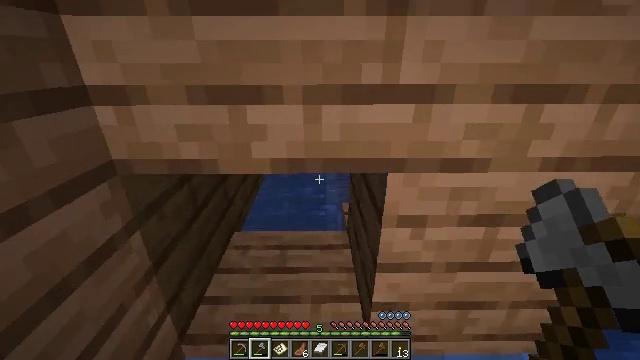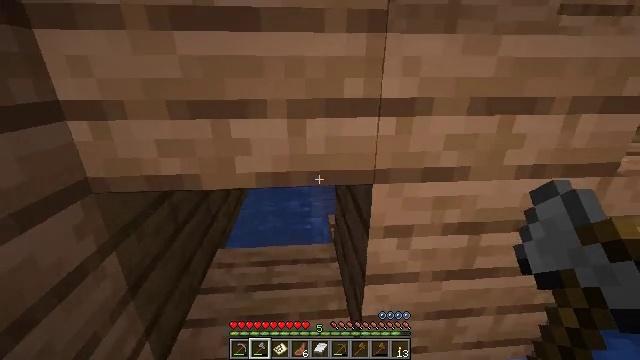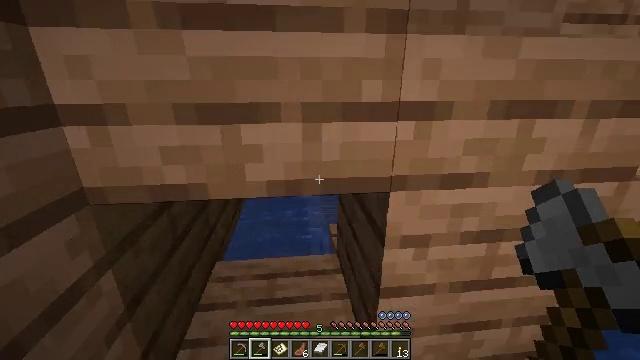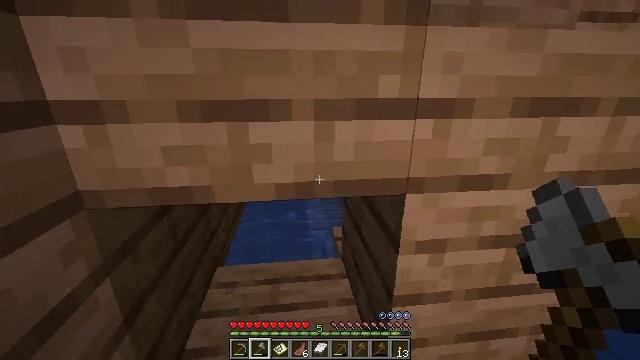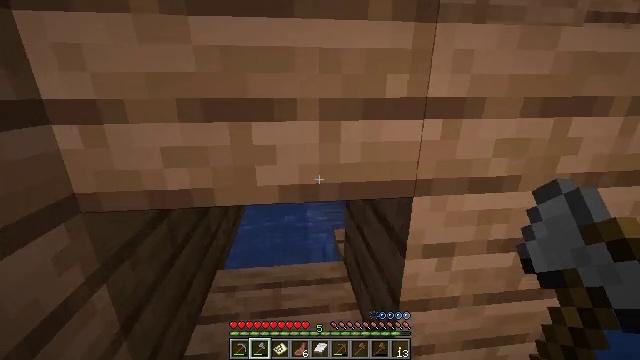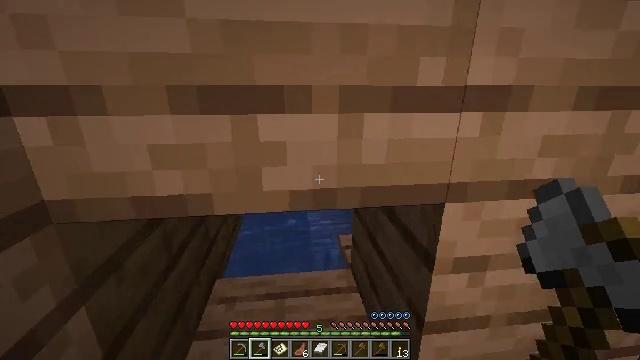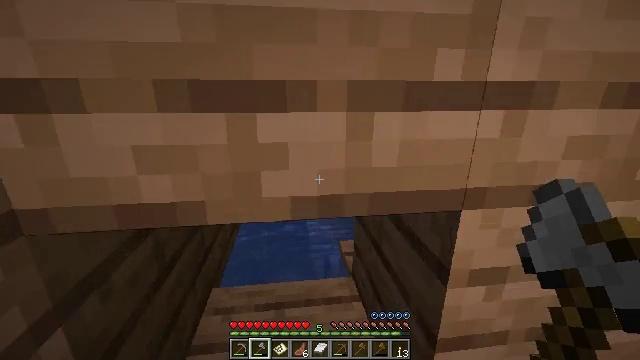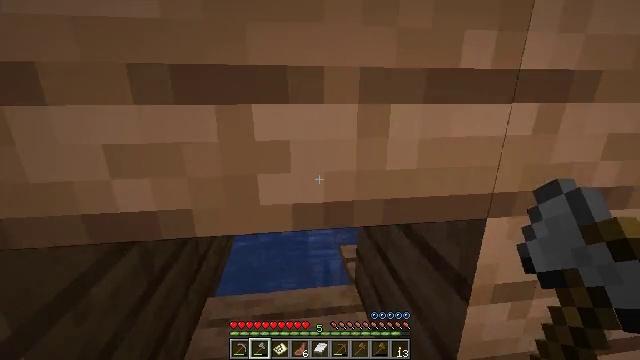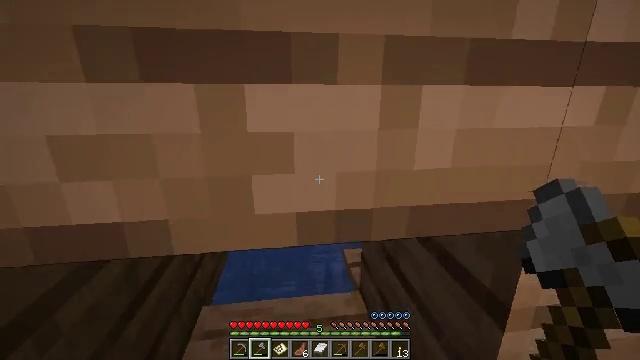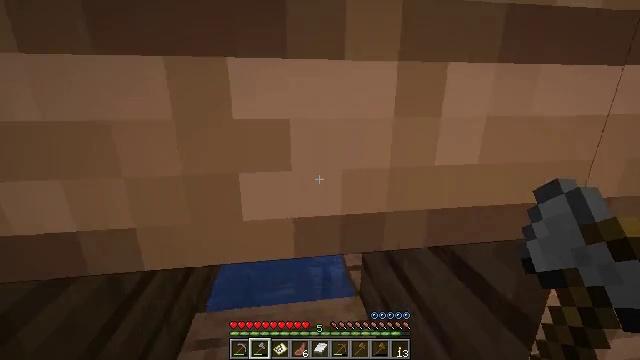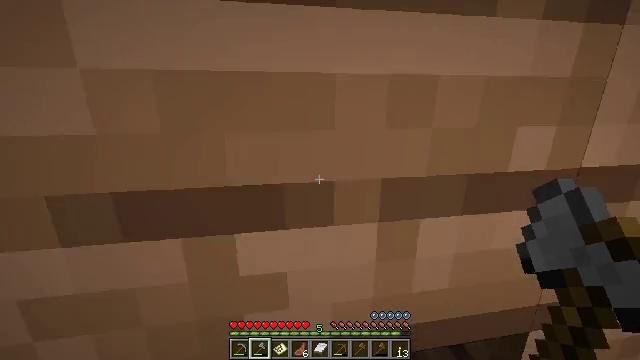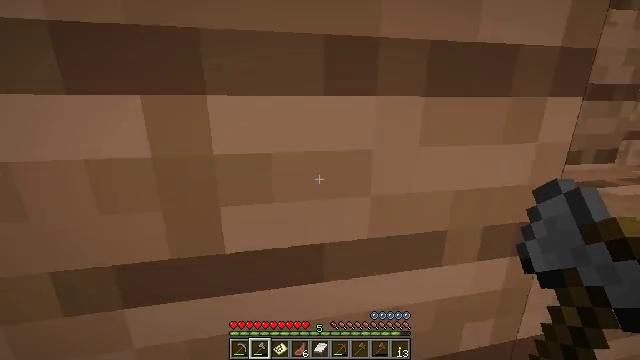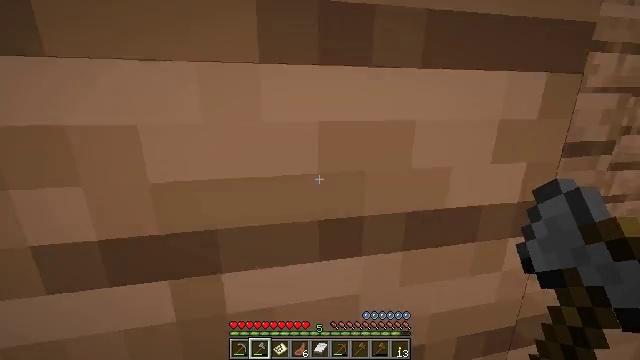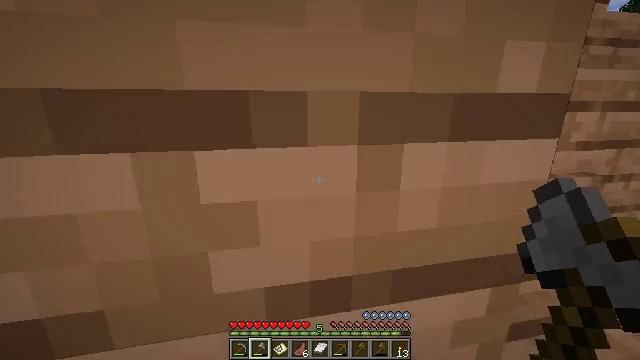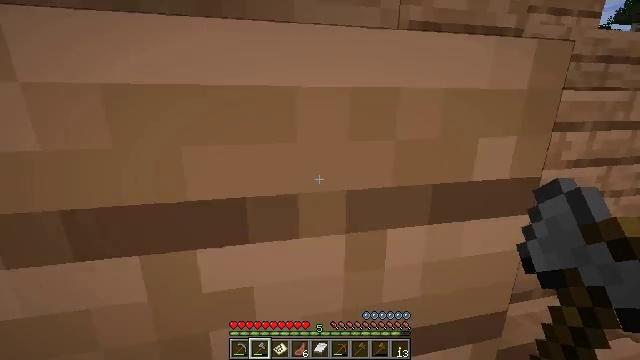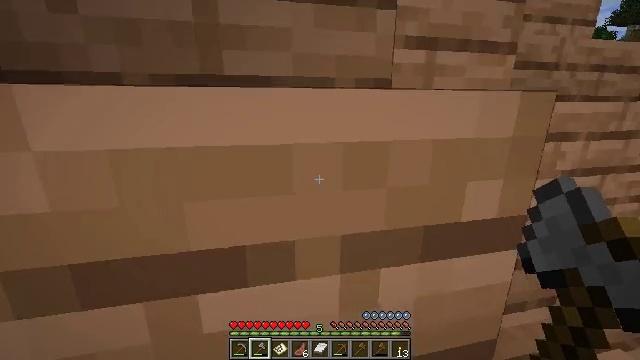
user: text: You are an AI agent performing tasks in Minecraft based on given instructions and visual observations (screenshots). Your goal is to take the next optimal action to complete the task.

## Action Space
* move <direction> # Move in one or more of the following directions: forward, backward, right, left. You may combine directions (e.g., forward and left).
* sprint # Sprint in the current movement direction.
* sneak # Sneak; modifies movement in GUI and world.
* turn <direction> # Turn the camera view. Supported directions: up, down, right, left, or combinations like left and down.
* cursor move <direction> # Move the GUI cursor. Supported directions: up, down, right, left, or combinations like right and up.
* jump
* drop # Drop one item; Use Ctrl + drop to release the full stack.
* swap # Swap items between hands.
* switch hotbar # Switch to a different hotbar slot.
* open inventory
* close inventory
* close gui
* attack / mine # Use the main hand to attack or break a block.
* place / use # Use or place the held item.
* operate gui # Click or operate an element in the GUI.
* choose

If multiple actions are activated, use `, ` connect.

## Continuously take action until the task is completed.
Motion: motion action
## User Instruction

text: Mine jungle planks from a structure.
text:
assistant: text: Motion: move forward, turn right and up
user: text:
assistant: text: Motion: move forward, turn right and up
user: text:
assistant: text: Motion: move forward
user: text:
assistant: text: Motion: move forward
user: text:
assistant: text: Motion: move forward
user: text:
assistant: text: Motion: move forward
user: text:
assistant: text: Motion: move forward
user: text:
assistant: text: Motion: move forward
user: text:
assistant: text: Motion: move forward
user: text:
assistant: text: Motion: move forward, turn right
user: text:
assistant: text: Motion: move forward, turn right
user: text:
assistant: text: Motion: move forward
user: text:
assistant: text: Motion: move forward
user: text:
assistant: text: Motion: move forward
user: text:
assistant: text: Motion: move forward and move left
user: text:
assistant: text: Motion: move forward and move left
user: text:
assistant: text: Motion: move forward and move left
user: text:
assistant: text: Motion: move forward and move left, jump
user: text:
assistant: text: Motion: move forward and move left, turn up, jump
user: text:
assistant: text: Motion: move forward and move left, jump
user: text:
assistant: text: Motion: move forward and move left, jump
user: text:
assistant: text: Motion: move forward and move left, jump
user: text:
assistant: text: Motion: move forward and move left
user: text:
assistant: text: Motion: move forward and move left
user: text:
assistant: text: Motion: move forward and move left
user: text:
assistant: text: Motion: move forward
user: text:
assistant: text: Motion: attack / mine
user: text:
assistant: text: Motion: attack / mine
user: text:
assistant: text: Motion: attack / mine
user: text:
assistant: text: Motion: move forward, attack / mine